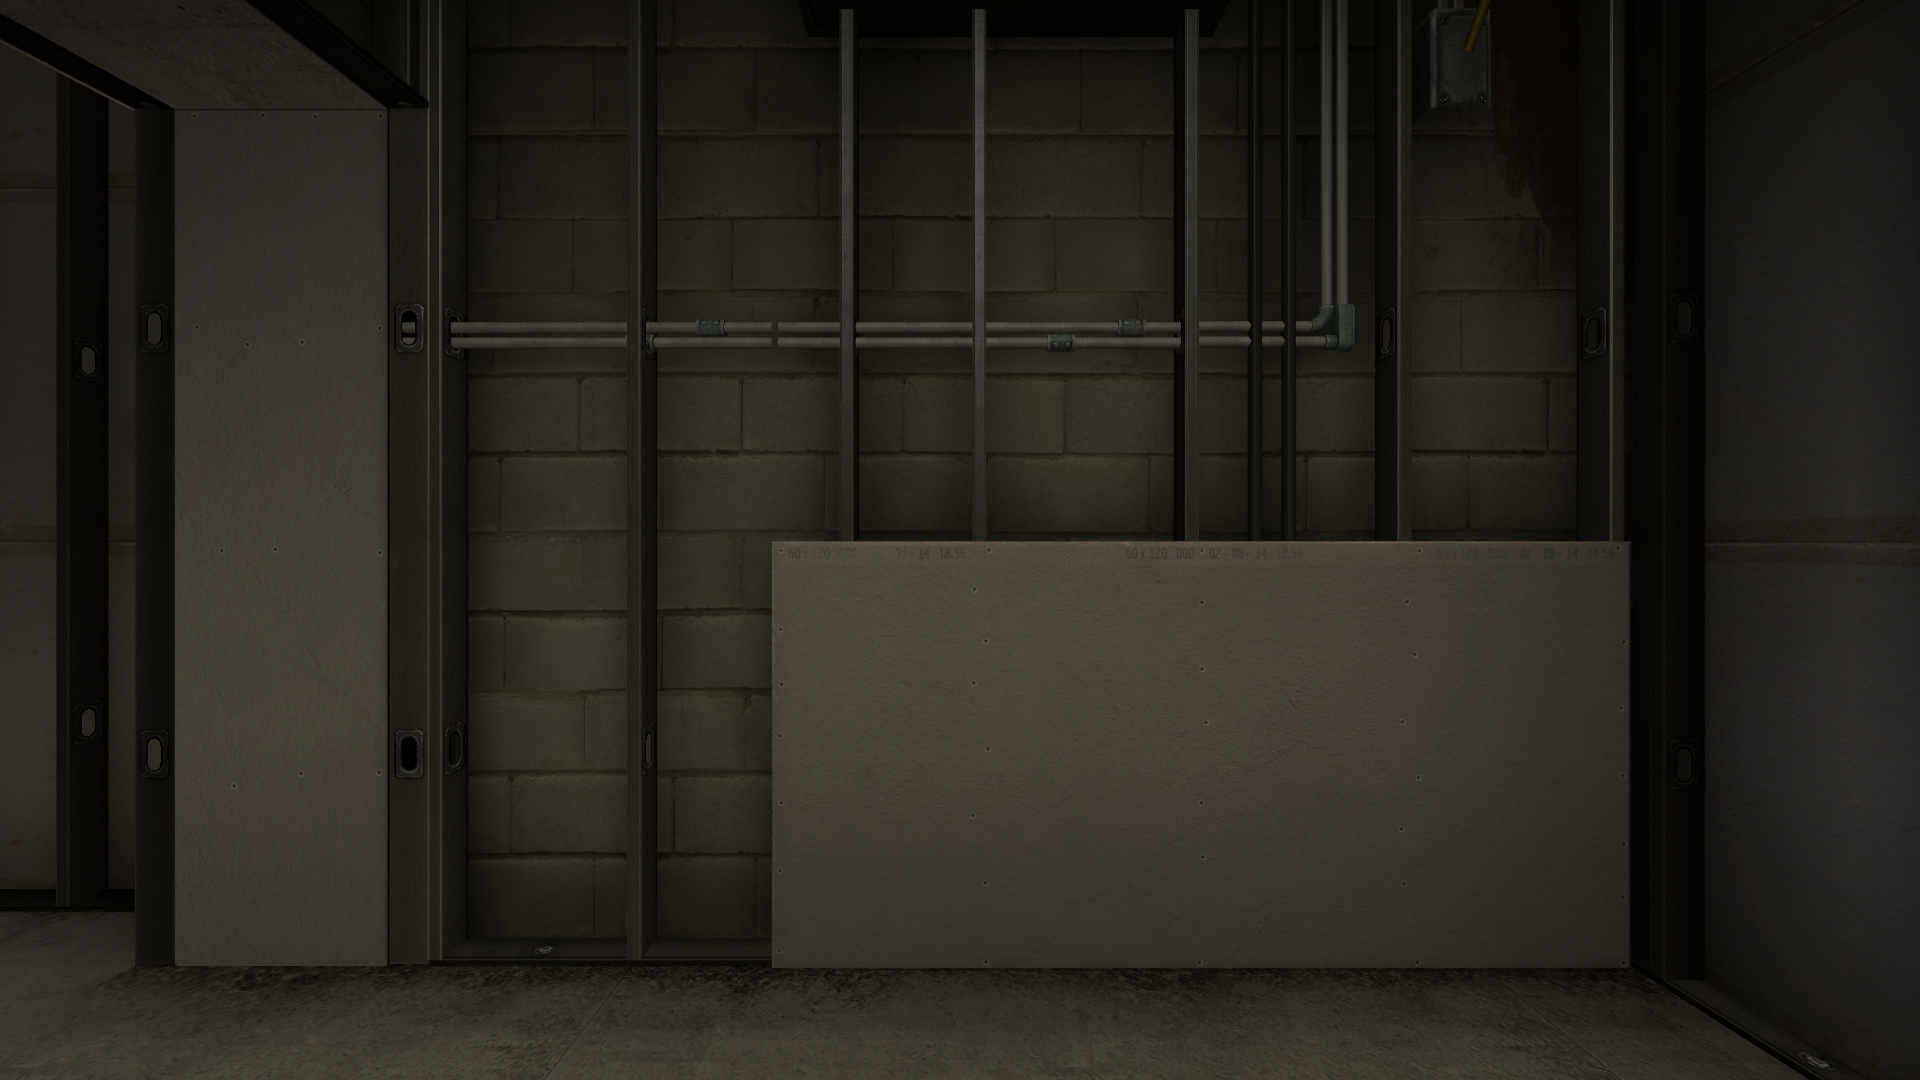
Map: de_vertigo